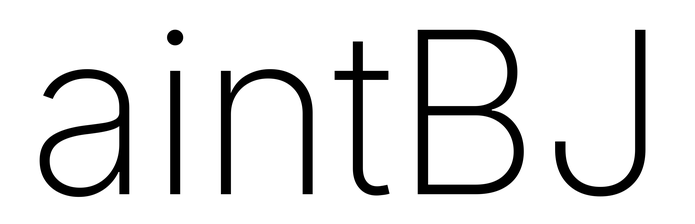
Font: Inter_ExtraLight